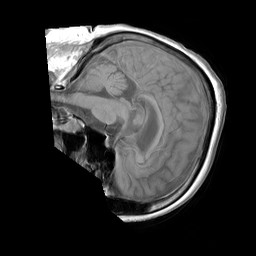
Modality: T1w
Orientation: sagittal
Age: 65
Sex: female
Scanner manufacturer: philips
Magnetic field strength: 3 T
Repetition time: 0.2992 s
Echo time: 0.002303 s